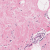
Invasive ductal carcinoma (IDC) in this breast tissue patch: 0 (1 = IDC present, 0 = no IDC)